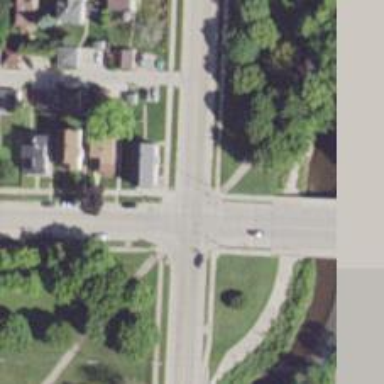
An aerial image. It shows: Crossing road.